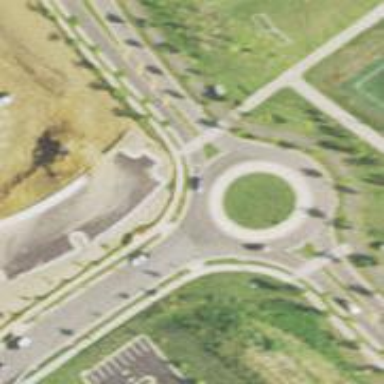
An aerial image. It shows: Marked crossing on the road.